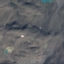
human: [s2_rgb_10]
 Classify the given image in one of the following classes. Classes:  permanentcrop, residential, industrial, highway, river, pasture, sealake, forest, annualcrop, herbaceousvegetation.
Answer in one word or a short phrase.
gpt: HerbaceousVegetation